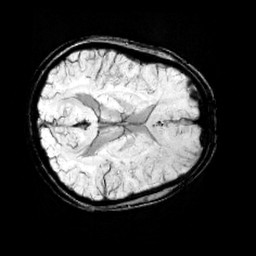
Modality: minIP
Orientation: axial
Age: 14
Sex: female
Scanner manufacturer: siemens
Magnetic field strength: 3 T
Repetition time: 0.027 s
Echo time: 0.02 s